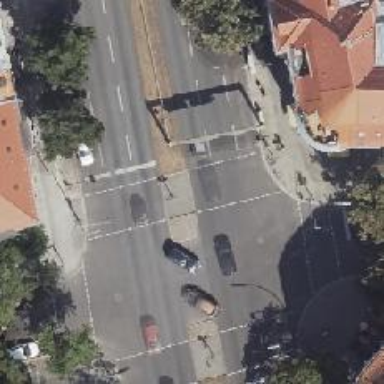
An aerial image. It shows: Traffic island located on footway.